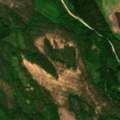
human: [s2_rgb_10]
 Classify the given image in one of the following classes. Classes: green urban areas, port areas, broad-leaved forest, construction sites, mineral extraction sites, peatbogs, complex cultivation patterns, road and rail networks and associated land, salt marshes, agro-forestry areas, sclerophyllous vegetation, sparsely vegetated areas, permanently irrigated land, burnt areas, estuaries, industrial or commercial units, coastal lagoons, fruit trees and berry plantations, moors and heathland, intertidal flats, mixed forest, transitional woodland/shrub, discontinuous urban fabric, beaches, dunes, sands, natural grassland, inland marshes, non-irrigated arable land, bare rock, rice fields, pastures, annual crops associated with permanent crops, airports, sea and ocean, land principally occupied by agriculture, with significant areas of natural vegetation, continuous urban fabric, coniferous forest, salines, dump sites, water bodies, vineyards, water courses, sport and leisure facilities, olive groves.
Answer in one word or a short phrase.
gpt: land principally occupied by agriculture, with significant areas of natural vegetation, coniferous forest, mixed forest, transitional woodland/shrub